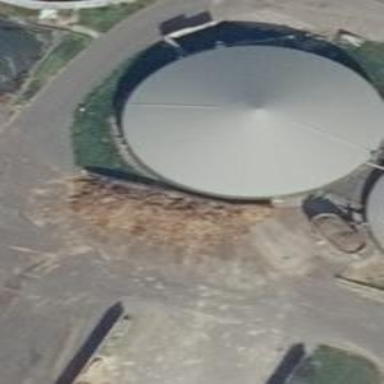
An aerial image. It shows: Storage tank that is man-made.